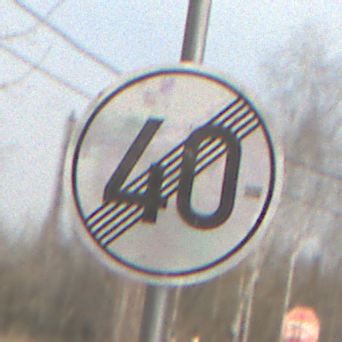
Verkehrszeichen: EndeGeschwindigkeit40
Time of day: MorningAfternoon
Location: Outdoor (Nature)
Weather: PartlyCloudy
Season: Winter
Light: Natural